Question: I've got a DIV on to the top of my webpage called #cube.
As you can see at the example below it's the red TC on the top of the menu bar. I'm trying to figure out how to position it so it stays in one place on the window resize:

Here is the CSS for #cube at the moment:
'''
#cube{
background: url(../images/logo-cube.png) no-repeat;
width: 129px;
height: 131px;
z-index: 9999px;
position: relative;
top: 20px;
left: 500px;
}
'''
Some help in the right direction with what I need to do with my CSS would very much be appreciated.
Thanks
Thanks
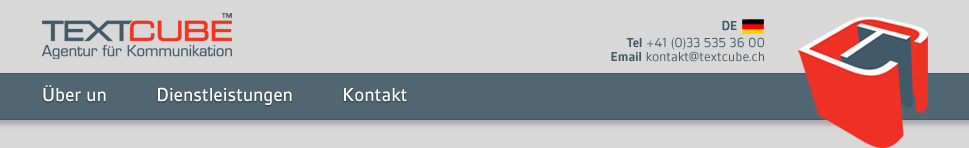
Answer: You want to position it using top and right, not top and left, then it'll follow the right hand edge.
I suspect you'll want to use 'position: absolute;' while you're at it too.